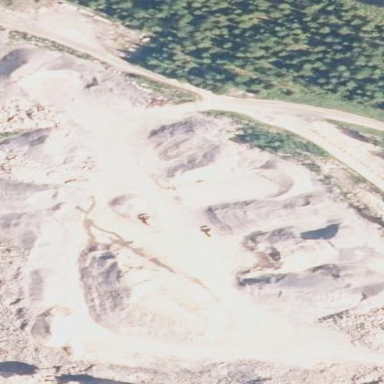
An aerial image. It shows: Quarry area.